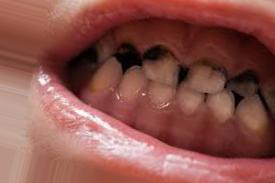
Condition: Caries